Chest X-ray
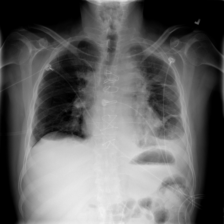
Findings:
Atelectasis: negative
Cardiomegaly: negative
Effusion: positive
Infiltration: negative
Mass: negative
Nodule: negative
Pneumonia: negative
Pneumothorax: negative
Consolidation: negative
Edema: negative
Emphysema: negative
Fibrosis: negative
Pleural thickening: negative
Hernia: negative